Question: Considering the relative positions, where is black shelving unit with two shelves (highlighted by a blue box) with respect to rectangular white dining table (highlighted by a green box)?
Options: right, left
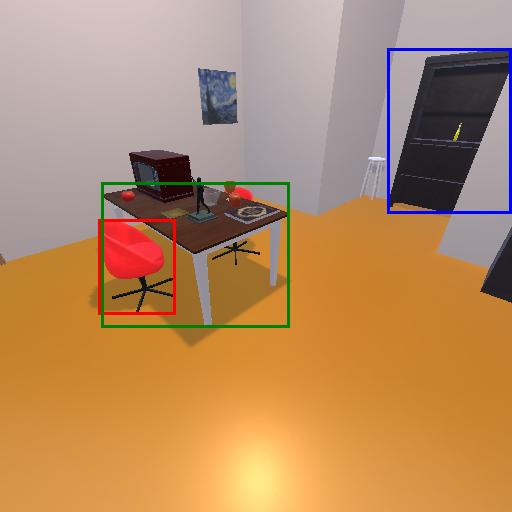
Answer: right